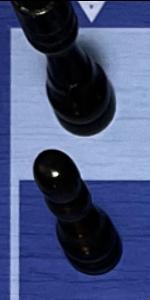
Label: Pawn_Black